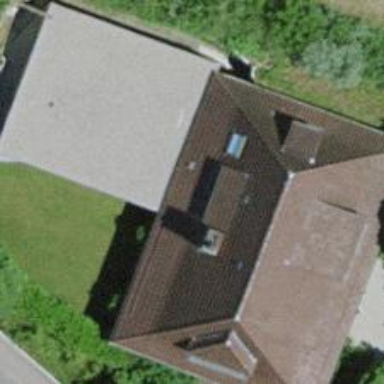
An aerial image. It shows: Simple and straightforward house.